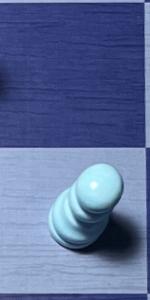
Label: Pawn_White